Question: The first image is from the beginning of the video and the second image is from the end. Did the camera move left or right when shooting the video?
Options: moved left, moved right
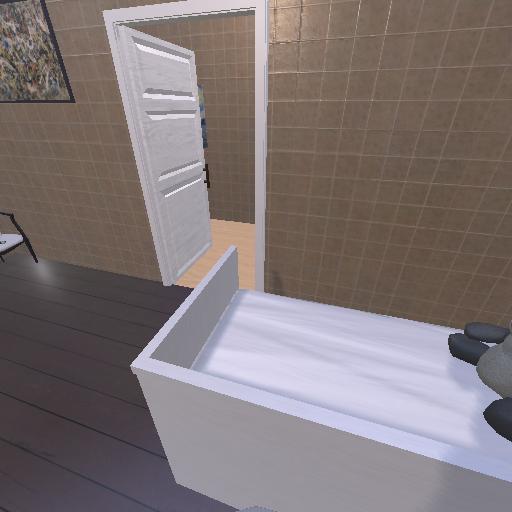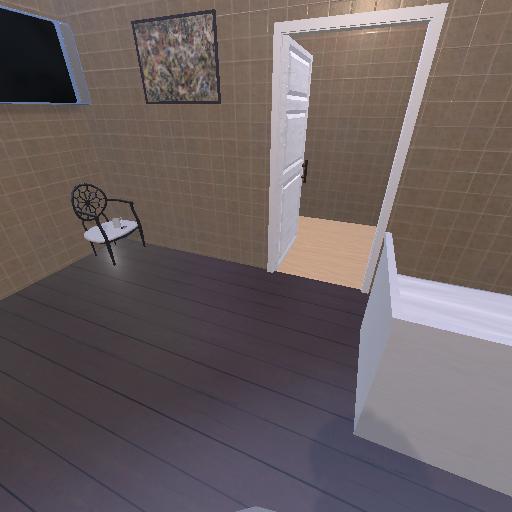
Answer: moved left